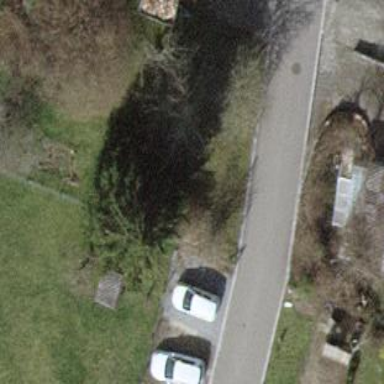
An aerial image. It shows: Street side parking area.